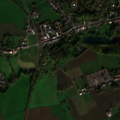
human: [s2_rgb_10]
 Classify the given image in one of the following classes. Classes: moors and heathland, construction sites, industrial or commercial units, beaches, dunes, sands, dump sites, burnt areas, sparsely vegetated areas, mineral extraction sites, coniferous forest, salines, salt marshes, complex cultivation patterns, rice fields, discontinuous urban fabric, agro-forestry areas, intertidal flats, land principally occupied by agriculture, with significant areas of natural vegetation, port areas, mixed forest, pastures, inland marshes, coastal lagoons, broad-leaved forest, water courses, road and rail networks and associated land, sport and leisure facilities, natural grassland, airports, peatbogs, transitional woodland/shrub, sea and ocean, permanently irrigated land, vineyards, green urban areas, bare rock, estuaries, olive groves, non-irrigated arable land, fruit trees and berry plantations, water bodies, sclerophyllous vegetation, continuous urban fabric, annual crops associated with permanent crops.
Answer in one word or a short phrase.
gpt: discontinuous urban fabric, non-irrigated arable land, pastures, complex cultivation patterns, land principally occupied by agriculture, with significant areas of natural vegetation